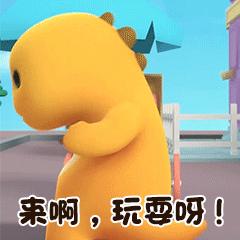
Label: nailong